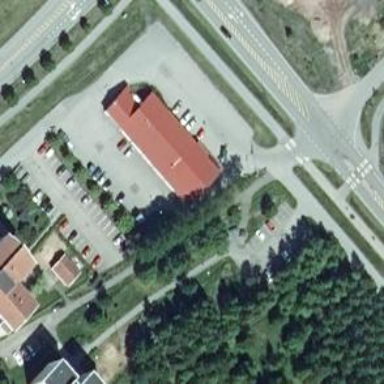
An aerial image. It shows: Retail building.